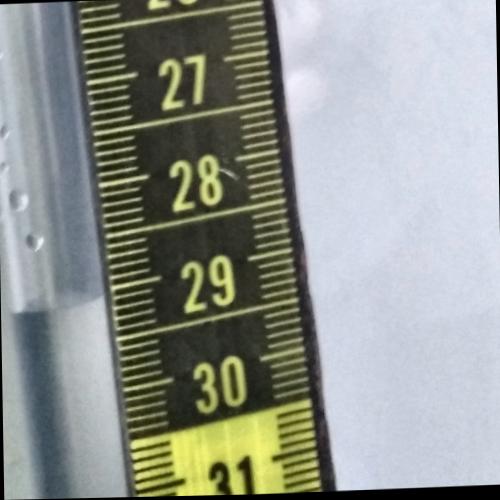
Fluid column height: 29.0 cm